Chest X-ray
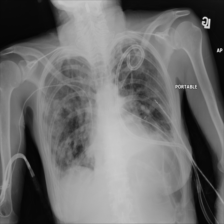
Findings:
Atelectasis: negative
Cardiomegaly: negative
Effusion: negative
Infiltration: negative
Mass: negative
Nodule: positive
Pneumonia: negative
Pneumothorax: negative
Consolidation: negative
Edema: negative
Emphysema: negative
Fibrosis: negative
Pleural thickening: negative
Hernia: negative